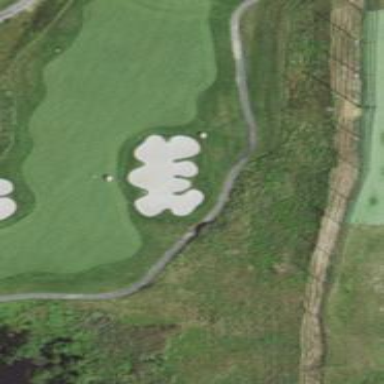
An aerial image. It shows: Path for golf carts.